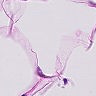
Metastatic tissue present: no